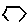
Label: hexagon